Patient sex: F
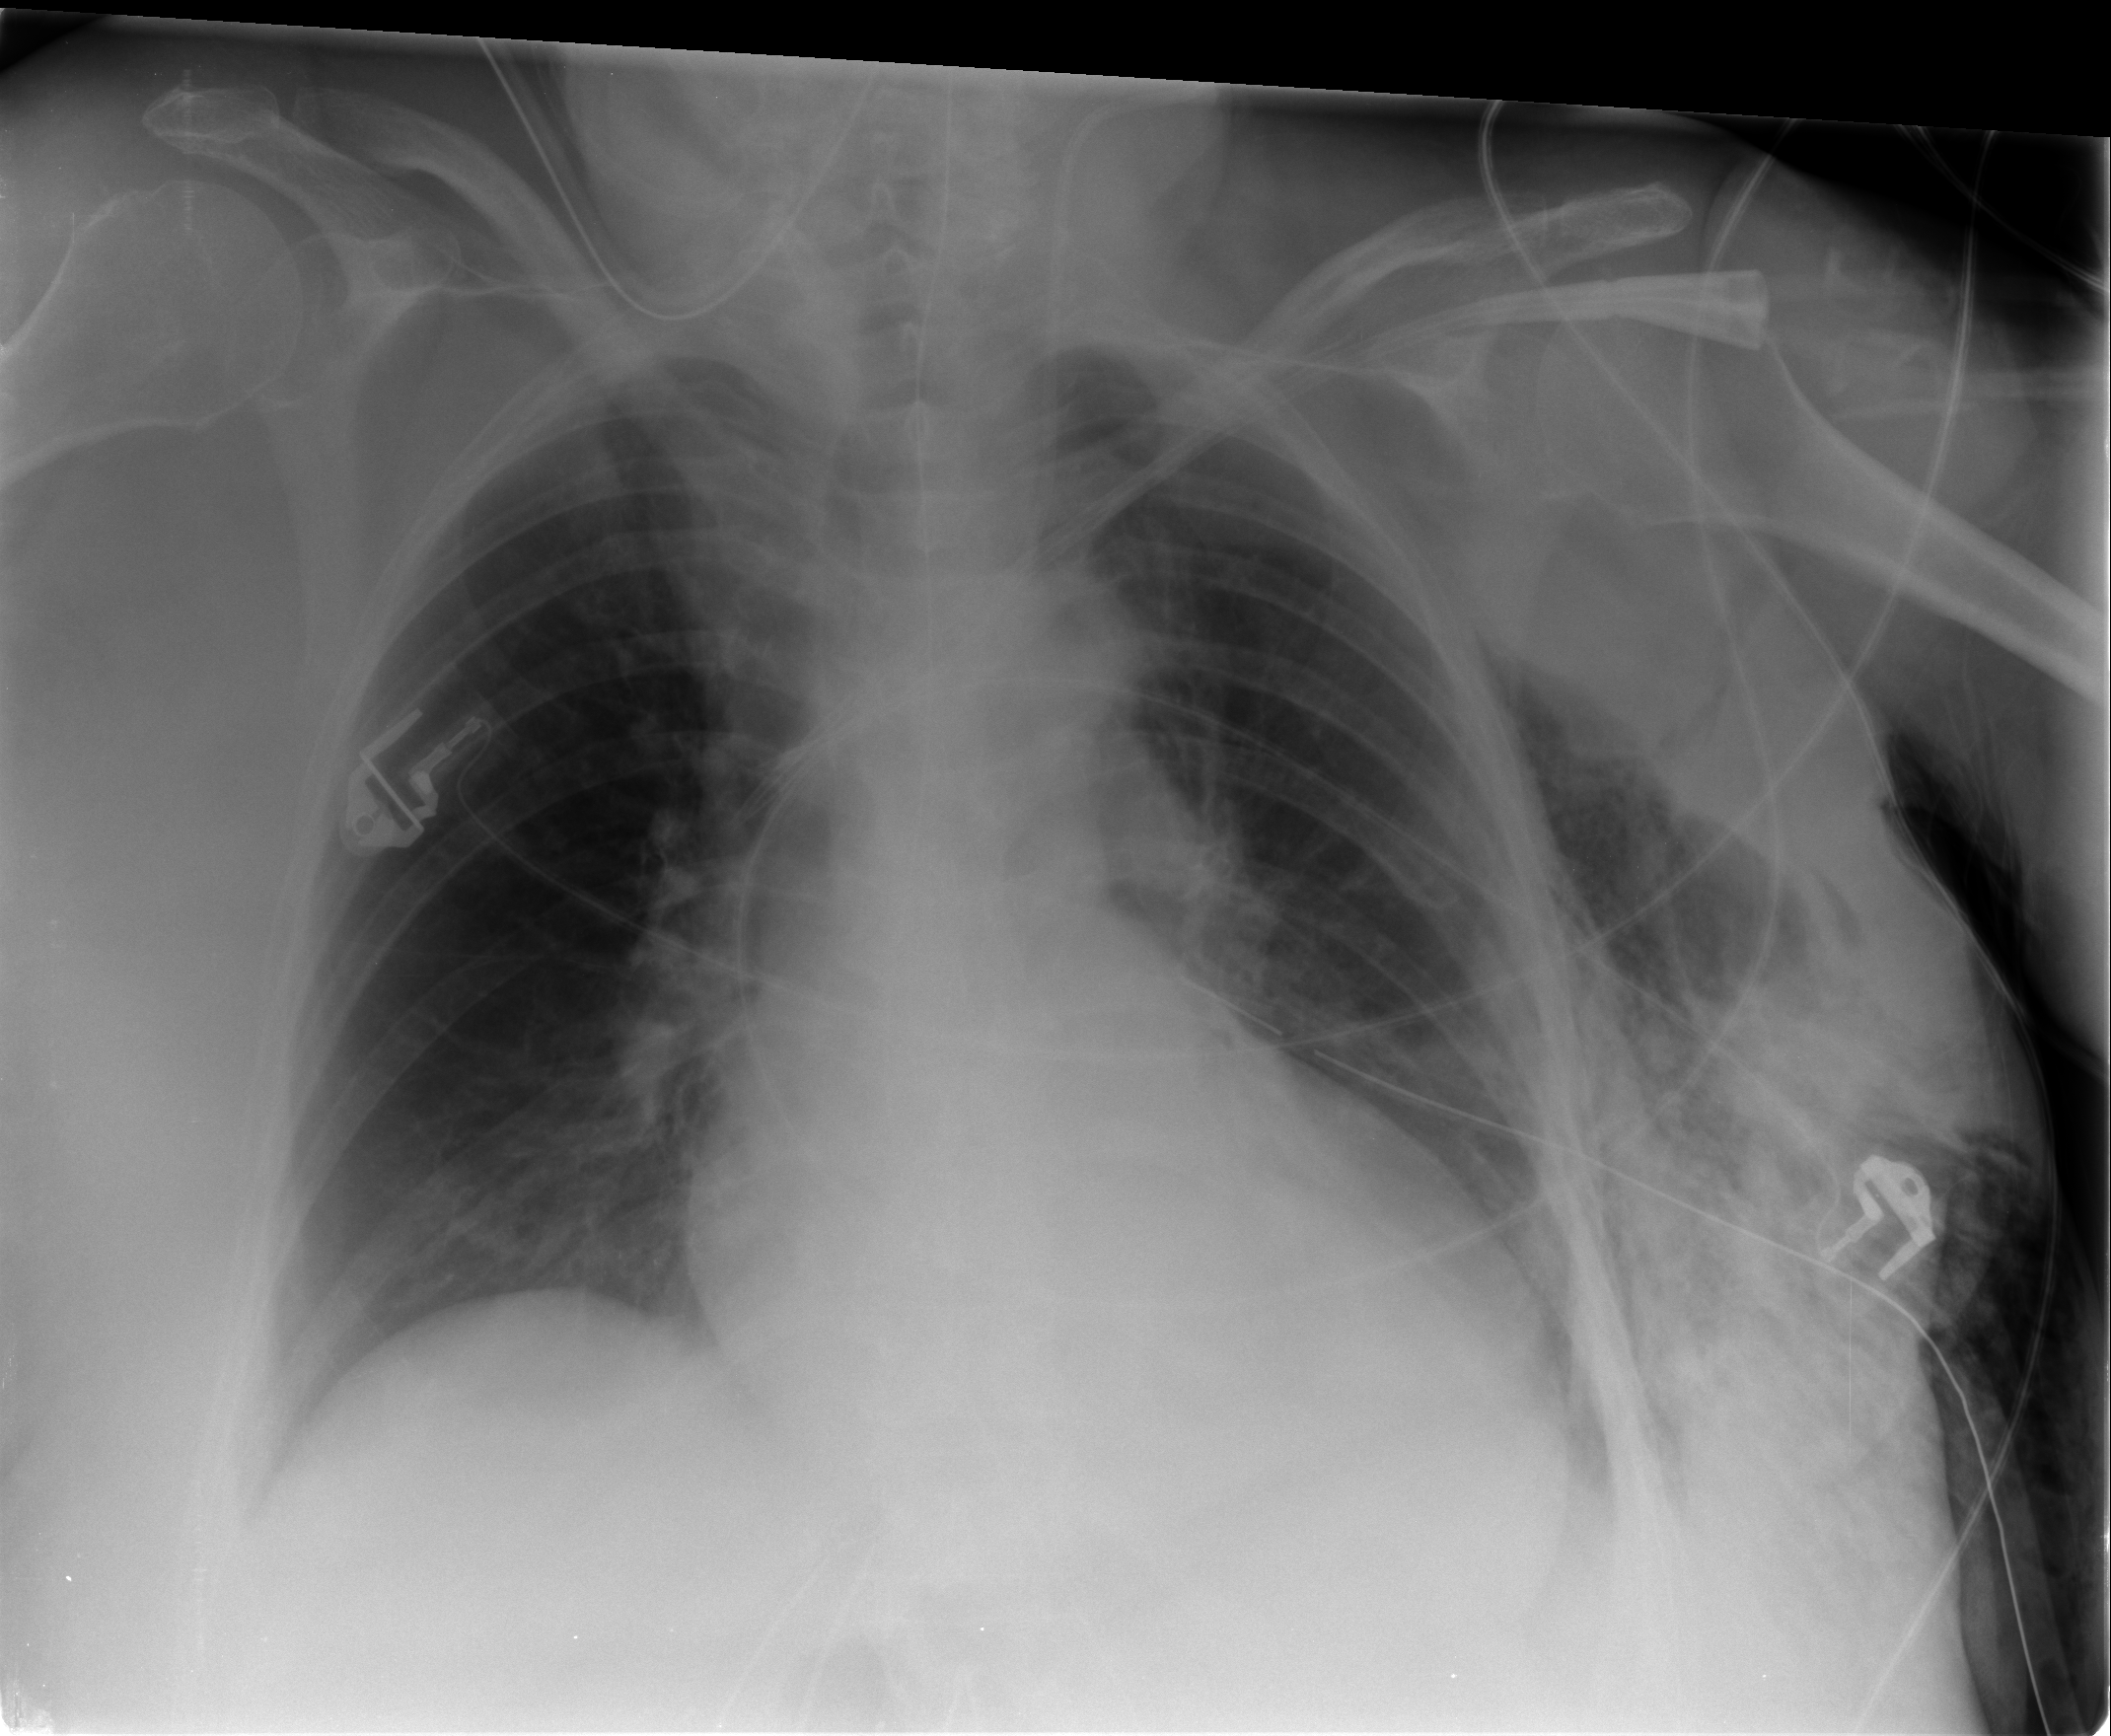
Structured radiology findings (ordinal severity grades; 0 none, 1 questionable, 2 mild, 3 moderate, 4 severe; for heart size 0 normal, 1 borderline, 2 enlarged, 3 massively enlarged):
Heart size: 1
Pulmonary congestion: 0
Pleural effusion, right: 1
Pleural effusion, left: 1
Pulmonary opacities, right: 0
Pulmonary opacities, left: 0
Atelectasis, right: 2
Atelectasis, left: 2